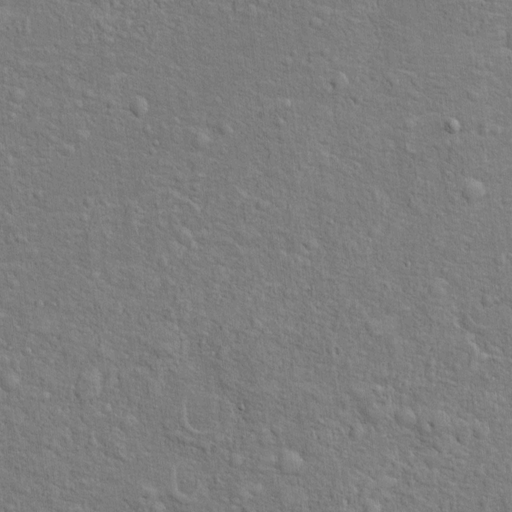
Classes present: Background